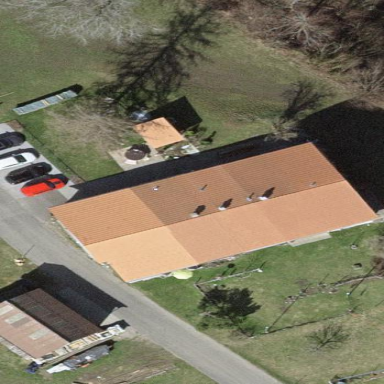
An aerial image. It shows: Terrace-style building with gabled roof.